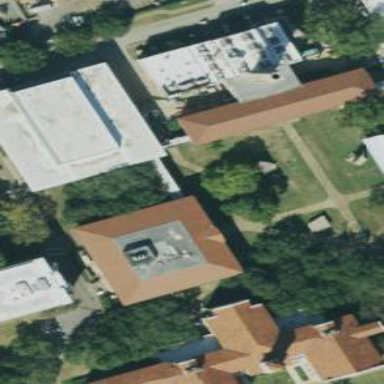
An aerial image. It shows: University building.